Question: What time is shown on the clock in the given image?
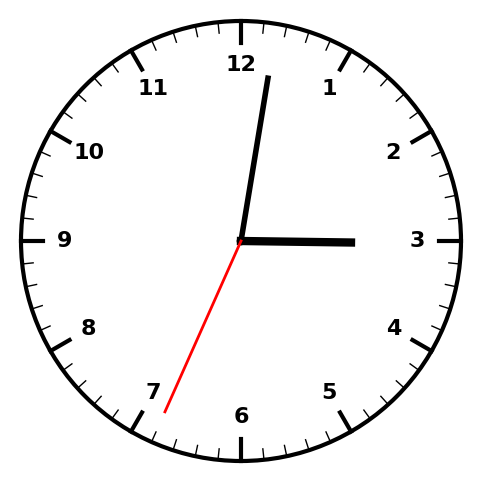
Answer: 03:01:34